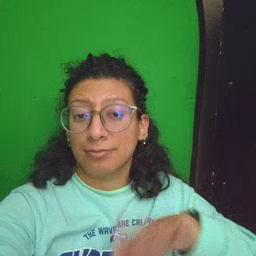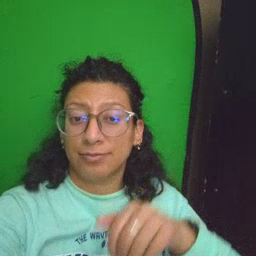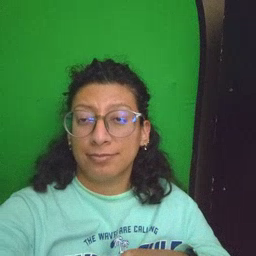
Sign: into